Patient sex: F
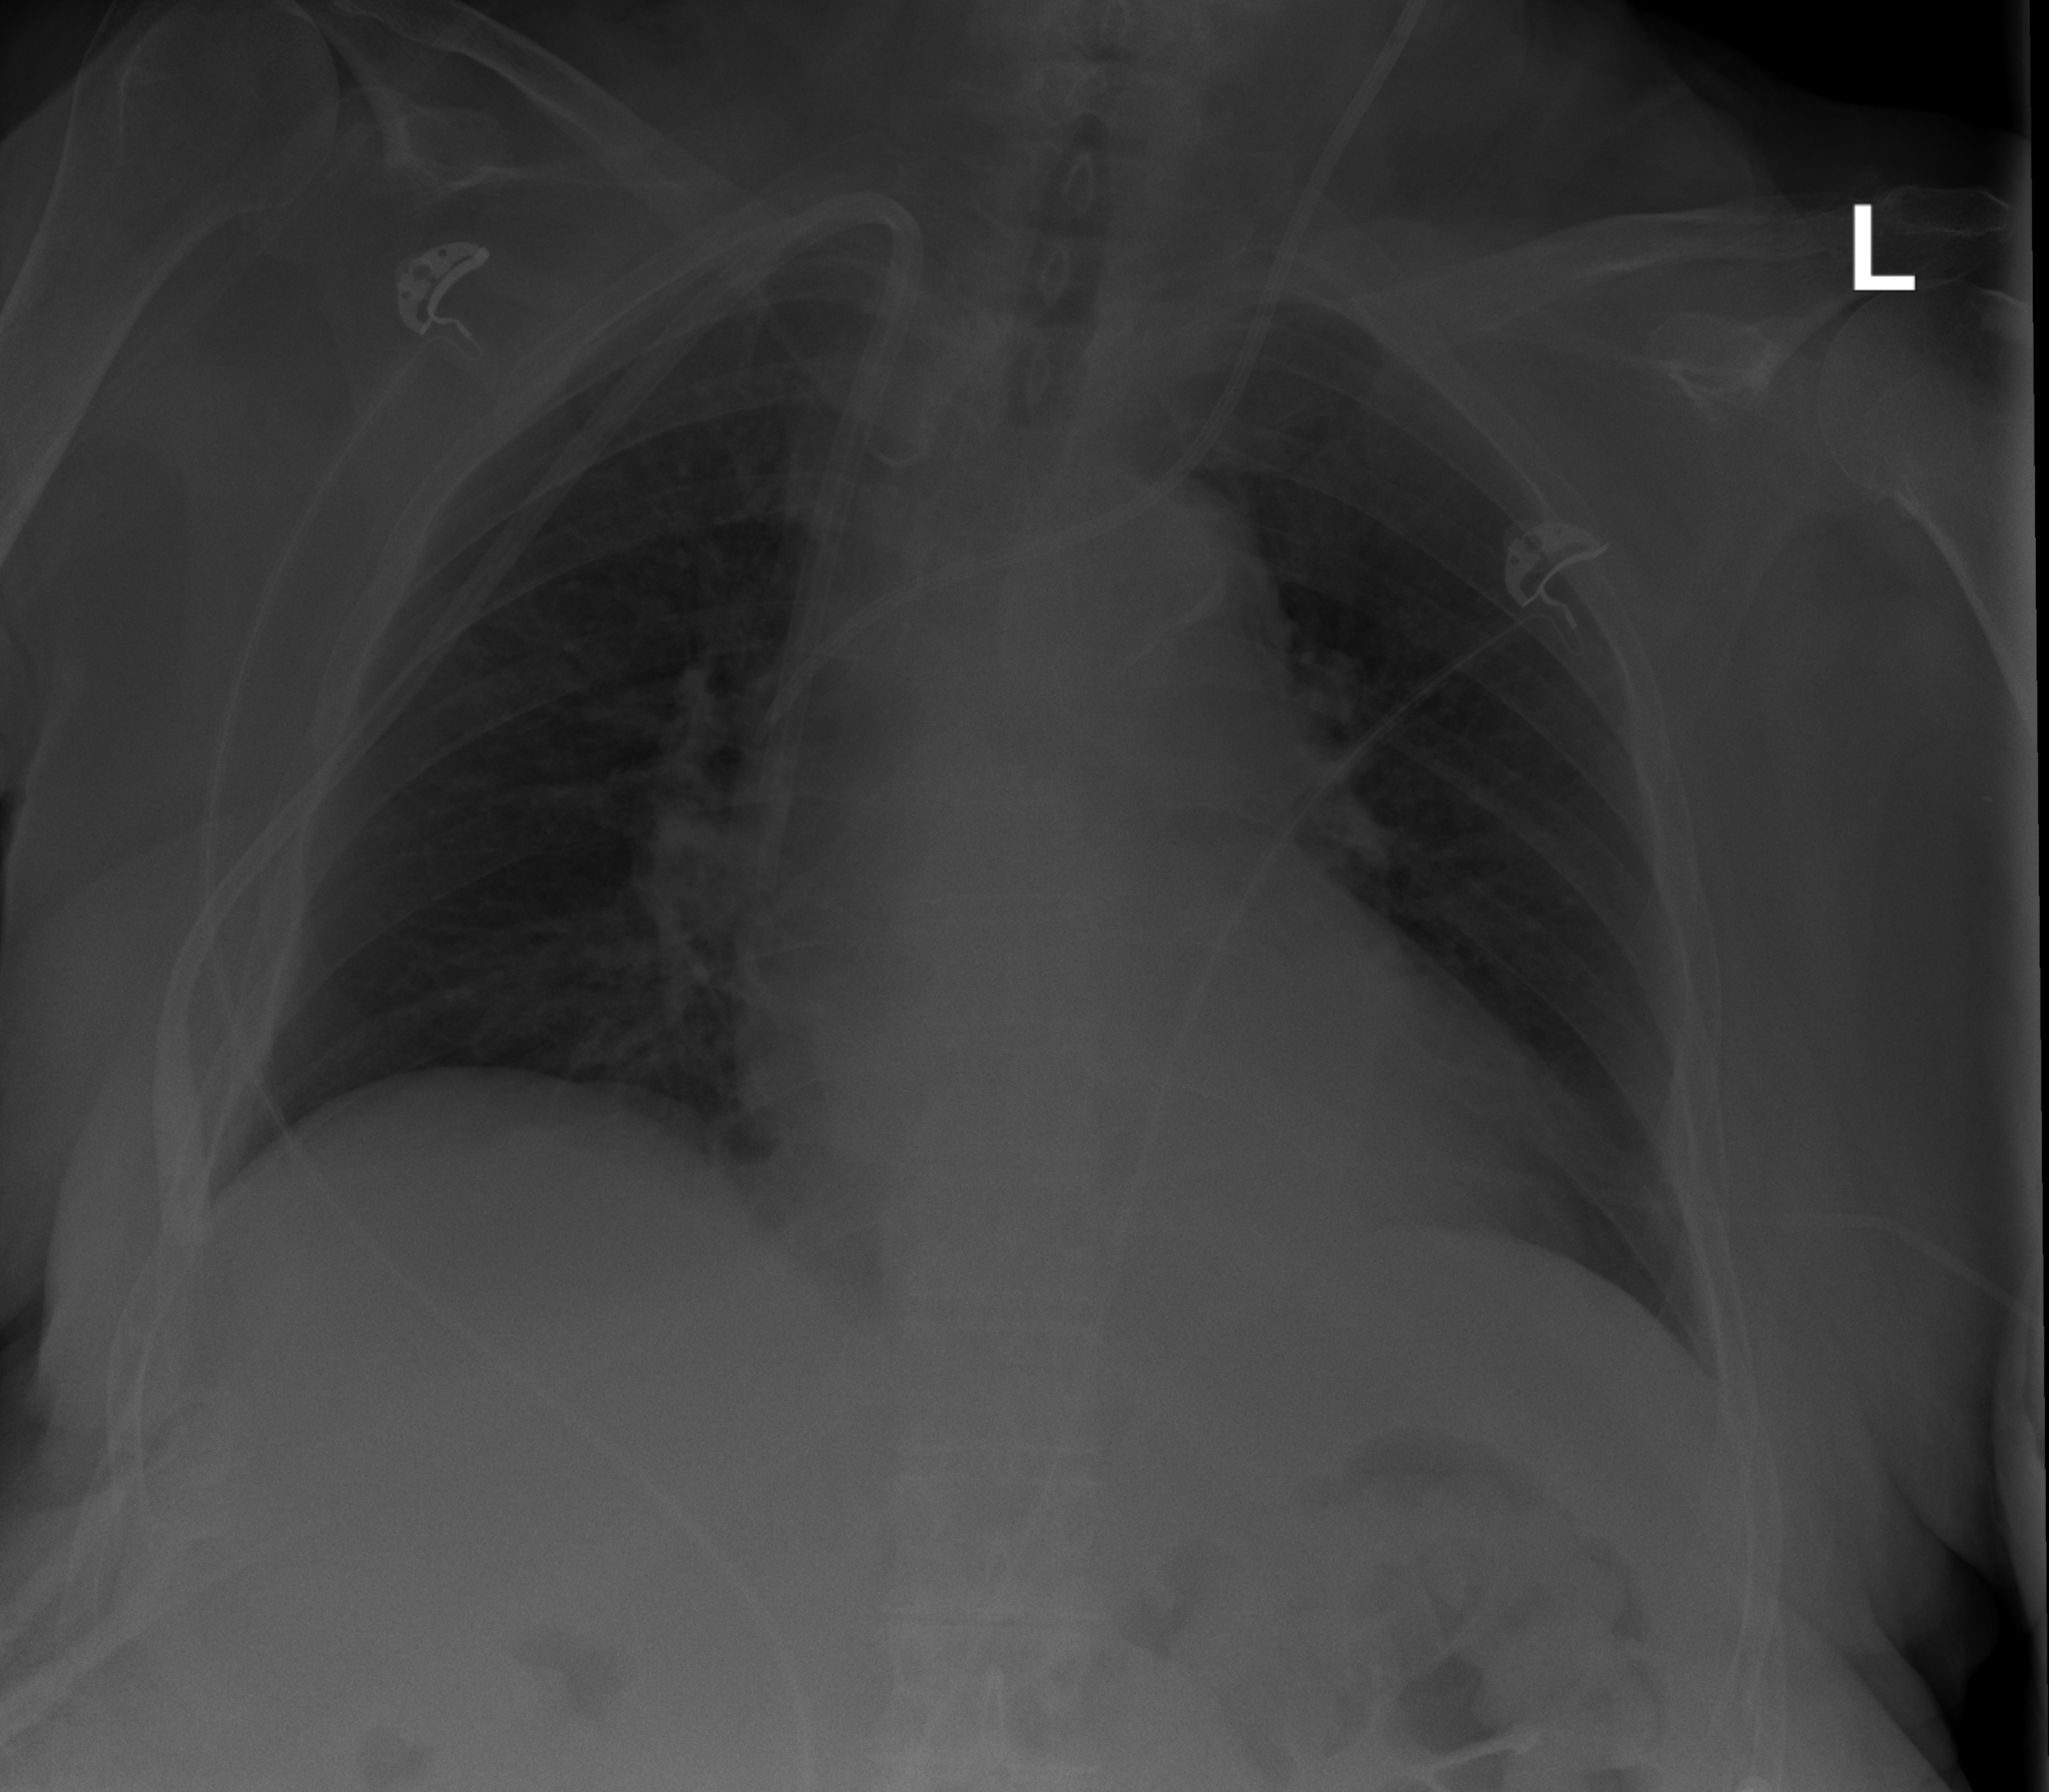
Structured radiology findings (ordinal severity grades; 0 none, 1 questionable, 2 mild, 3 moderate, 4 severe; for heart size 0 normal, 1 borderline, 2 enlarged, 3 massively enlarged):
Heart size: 1
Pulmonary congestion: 2
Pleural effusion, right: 0
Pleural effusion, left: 0
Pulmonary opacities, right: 0
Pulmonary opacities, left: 0
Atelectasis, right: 2
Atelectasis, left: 0